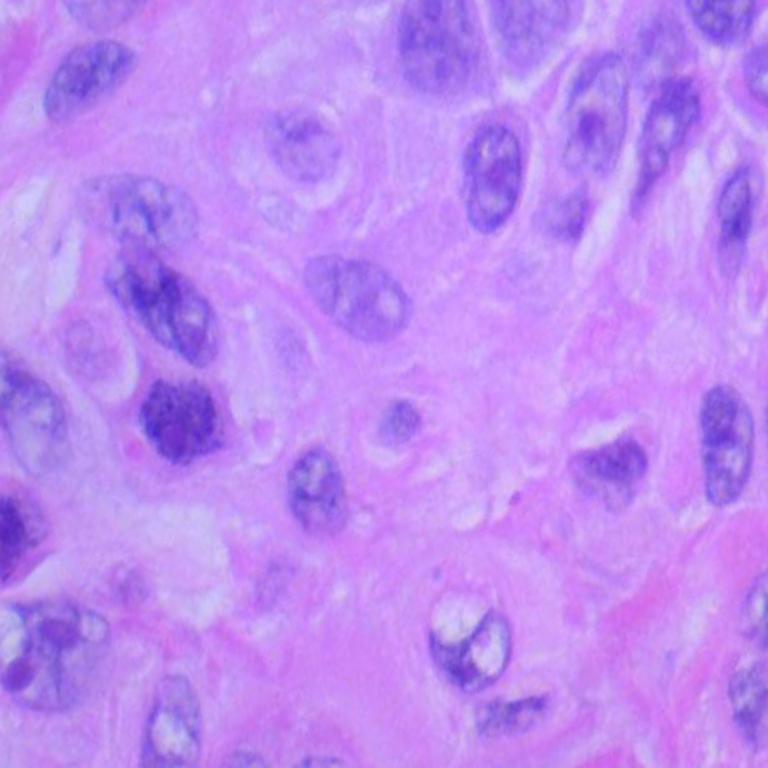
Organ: lung
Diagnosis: squamous carcinomas